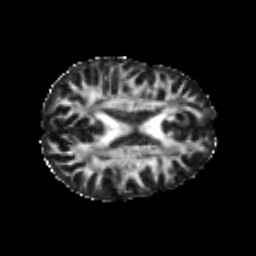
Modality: FA
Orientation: axial
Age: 22
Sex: female
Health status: healthy
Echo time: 0.074 s